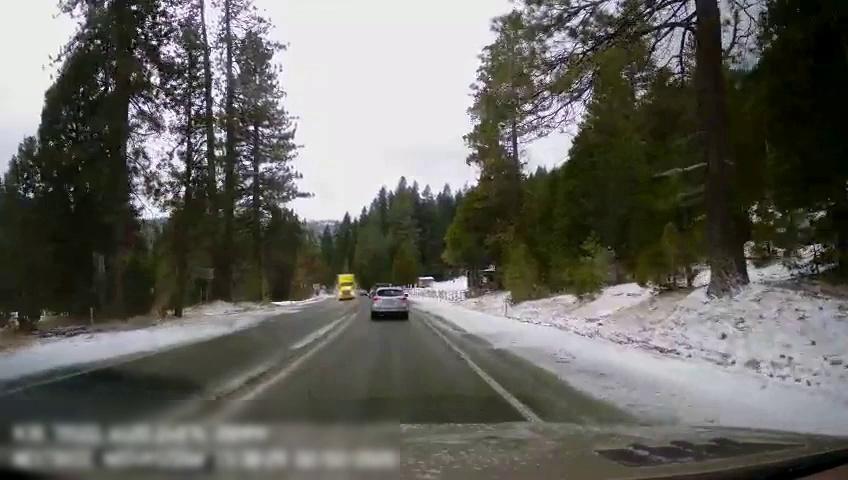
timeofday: Day
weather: Snowy
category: Drivable Space
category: Vehicles | Truck
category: Vehicles | SUV
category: Vehicles | Truck
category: Lanes | Current Lane
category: Lanes | Opposite Lane
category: Lanes | Current Lane
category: Lanes | Opposite Lane